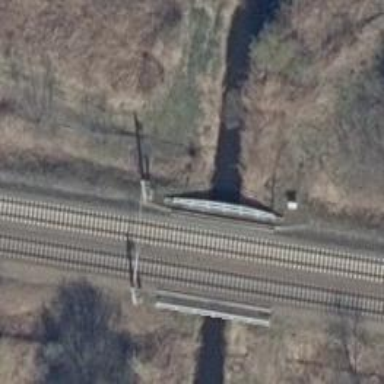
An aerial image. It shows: Bridge over electrified railway with contact line.